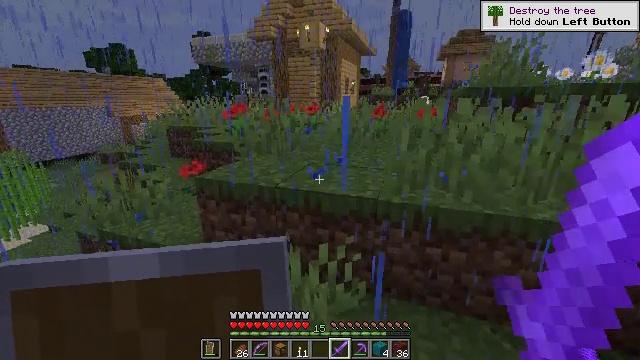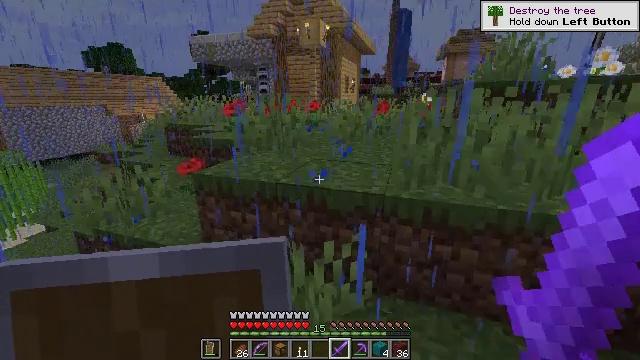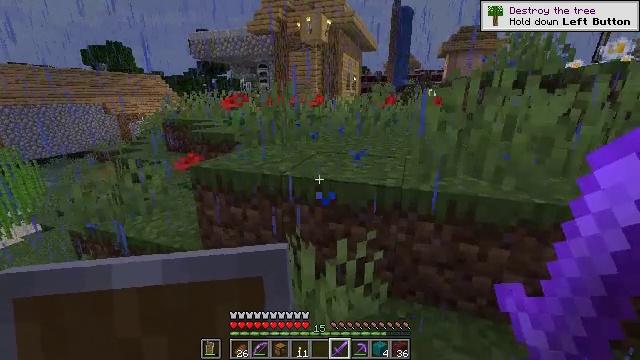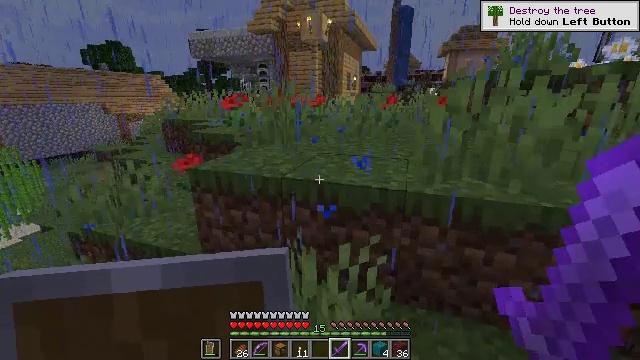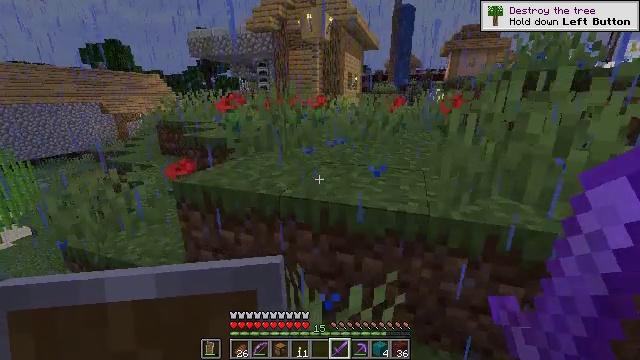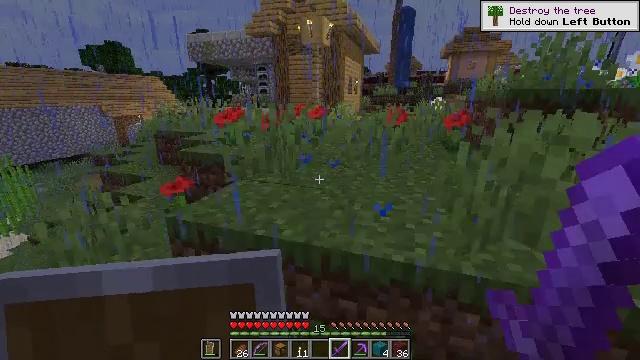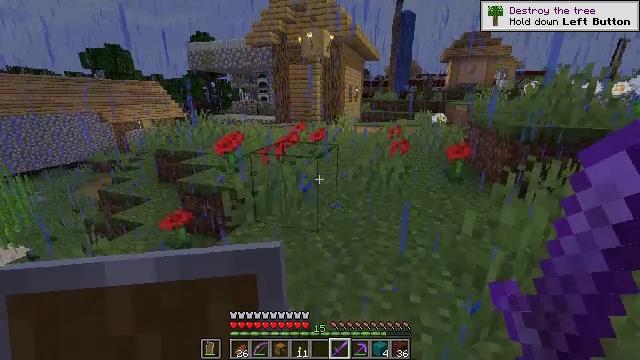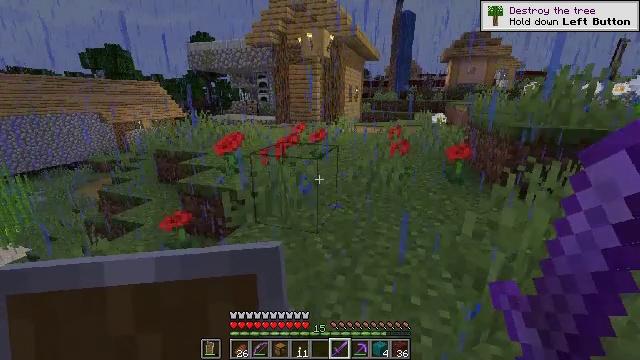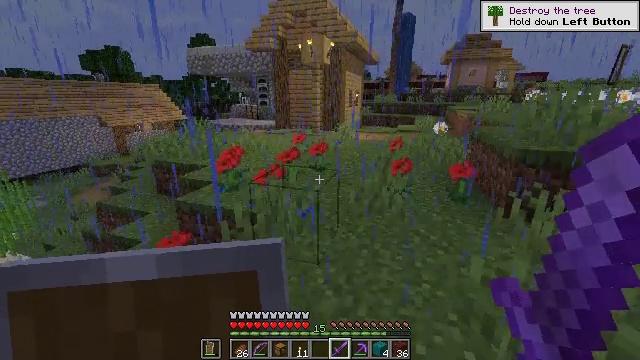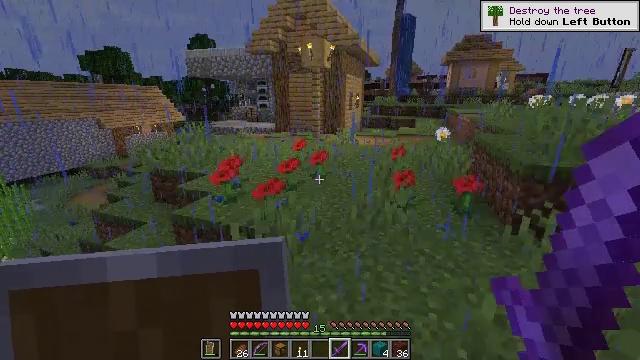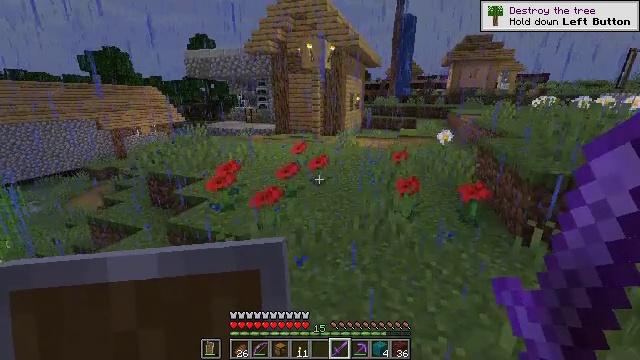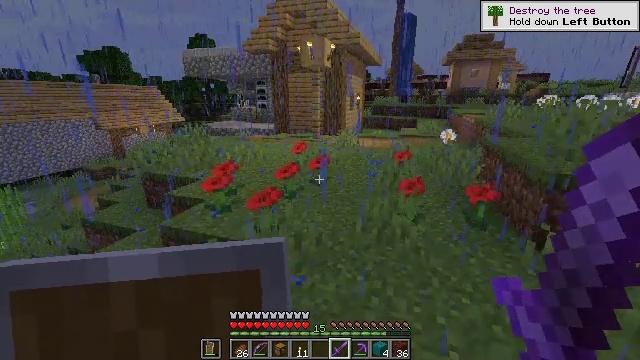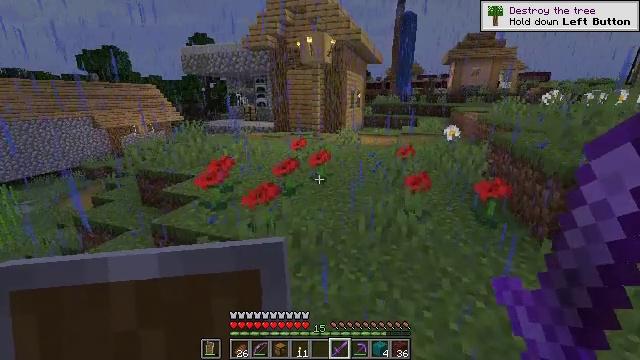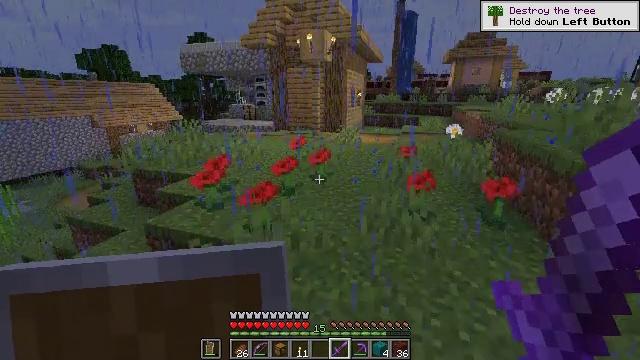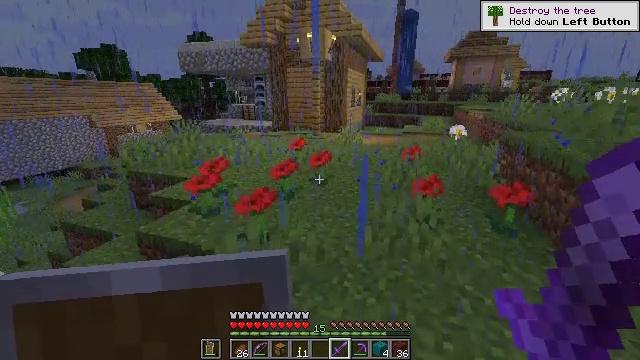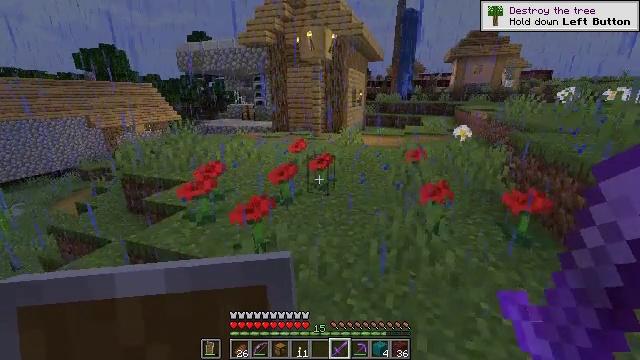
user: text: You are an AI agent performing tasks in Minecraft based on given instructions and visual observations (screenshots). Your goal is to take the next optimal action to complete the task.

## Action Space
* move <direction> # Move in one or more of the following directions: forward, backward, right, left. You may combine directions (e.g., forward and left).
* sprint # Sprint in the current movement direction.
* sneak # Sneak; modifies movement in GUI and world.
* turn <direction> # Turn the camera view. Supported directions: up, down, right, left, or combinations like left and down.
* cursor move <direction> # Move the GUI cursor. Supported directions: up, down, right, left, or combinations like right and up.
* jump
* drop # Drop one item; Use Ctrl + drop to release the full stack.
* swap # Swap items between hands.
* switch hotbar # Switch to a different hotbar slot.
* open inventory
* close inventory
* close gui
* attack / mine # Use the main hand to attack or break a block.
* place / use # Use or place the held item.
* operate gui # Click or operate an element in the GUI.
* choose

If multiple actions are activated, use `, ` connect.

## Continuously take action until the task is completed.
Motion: motion action
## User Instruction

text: Combine blaze powder and ender pearl to create an ender eye.
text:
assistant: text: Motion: move forward
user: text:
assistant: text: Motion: move forward
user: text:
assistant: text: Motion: move forward
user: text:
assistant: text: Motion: move forward
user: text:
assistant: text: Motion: move forward, jump
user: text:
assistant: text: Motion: move forward, jump
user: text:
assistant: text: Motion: move forward, jump
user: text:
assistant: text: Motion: move forward, jump
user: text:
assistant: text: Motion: move forward, jump
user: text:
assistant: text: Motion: move forward, jump
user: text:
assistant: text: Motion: move forward
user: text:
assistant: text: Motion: move forward
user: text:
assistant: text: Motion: move forward
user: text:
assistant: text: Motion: move forward
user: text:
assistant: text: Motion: move forward
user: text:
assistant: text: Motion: move forward
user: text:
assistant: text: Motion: move forward
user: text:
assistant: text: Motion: turn left
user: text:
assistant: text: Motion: move forward, turn left
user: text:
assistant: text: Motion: move forward, turn left
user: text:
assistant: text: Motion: move forward
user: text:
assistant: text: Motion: no_op
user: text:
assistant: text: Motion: move forward, turn left
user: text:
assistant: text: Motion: move forward
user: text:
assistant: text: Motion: move forward
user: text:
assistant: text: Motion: move forward
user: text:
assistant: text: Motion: move forward
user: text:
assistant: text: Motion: move forward
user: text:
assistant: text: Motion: move forward, turn left
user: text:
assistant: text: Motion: move forward, turn left